Question: I have little problem with my webpage. When I'm trying to show InfoWindow on marker. That windows shows on the top left corner of a map instead of on the marker. Just like in screen below:

Here is my script I use for placing markers and using InfoWindows.
'''
var infowindow;
function point(name, lat, long) {
var self = this;
self.name = name;
self.lat = ko.observable(lat);
self.long = ko.observable(long);
var marker = new google.maps.Marker({
position: new google.maps.LatLng(lat, long),
title: name,
map: map,
draggable: true
});
//if you need the poition while dragging
google.maps.event.addListener(marker, 'drag', function () {
var pos = marker.getPosition();
this.lat(pos.lat());
this.long(pos.lng());
}.bind(this));
//if you just need to update it when the user is done dragging
google.maps.event.addListener(marker, 'dragend', function () {
var pos = marker.getPosition();
this.lat(pos.lat());
this.long(pos.lng());
}.bind(this));
google.maps.event.addListener(marker, 'mouseover', function () {
infowindow = new google.maps.InfoWindow({ content: "empty" });
console.log(marker.title);
infowindow.setContent(marker.name);
infowindow.open(map, marker);
}.bind(this));
}
var map = new google.maps.Map(document.getElementById('googleMap'), {
zoom: 5,
center: new google.maps.LatLng(55, 11),
mapTypeId: google.maps.MapTypeId.ROADMAP
});
var viewModel = {
points: ko.observableArray([
new point('Test1', 55, 11),
new point('Test2', 56, 12),
new point('Test3', 57, 13)])
};
function addPoint() {
viewModel.points.push(new point('a', 58, 14));
}
ko.applyBindings(viewModel);
'''
here all on jsfiddle: <URL>
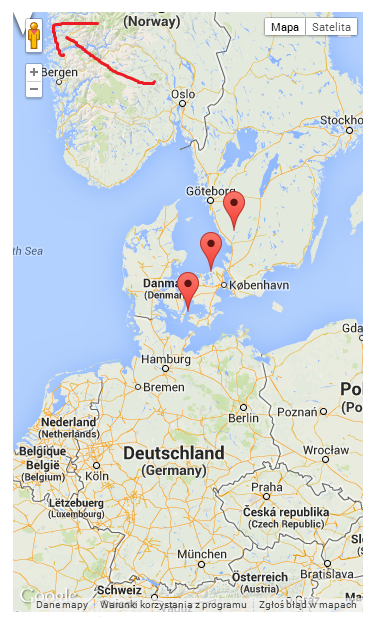
Answer: You are using 'marker.name' which is 'undefined'.
So you are assigning undefined to 'setContent' what apparently stops the 'infoWindow' from working and ends up in the top left corner.
Remove 'infowindow.setContent(marker.name)' or replace it with something that does have a value like 'marker.title'. Or define 'marker.name' when you define 'var marker = ...':
'''
var marker = new google.maps.Marker({
position: new google.maps.LatLng(lat, long),
title: name,
name: name, // define the name so setContent(marker.name) will work.
map: map,
draggable: true
});
'''
Or remove the line that creates the problem:
'''
google.maps.event.addListener(marker, 'mouseover', function () {
infowindow = new google.maps.InfoWindow({ content: "empty" });
console.log(marker.title);
// This line gives you the problem because marker.name is undefined.
// infowindow.setContent(marker.name);
infowindow.open(map, marker);
}.bind(this));
'''